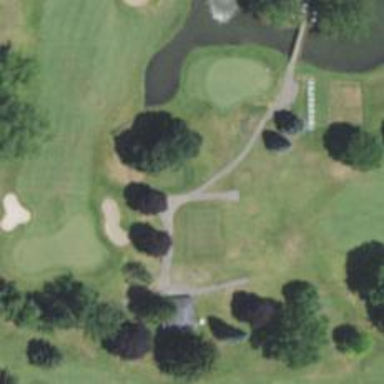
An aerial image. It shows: Path for golf carts.